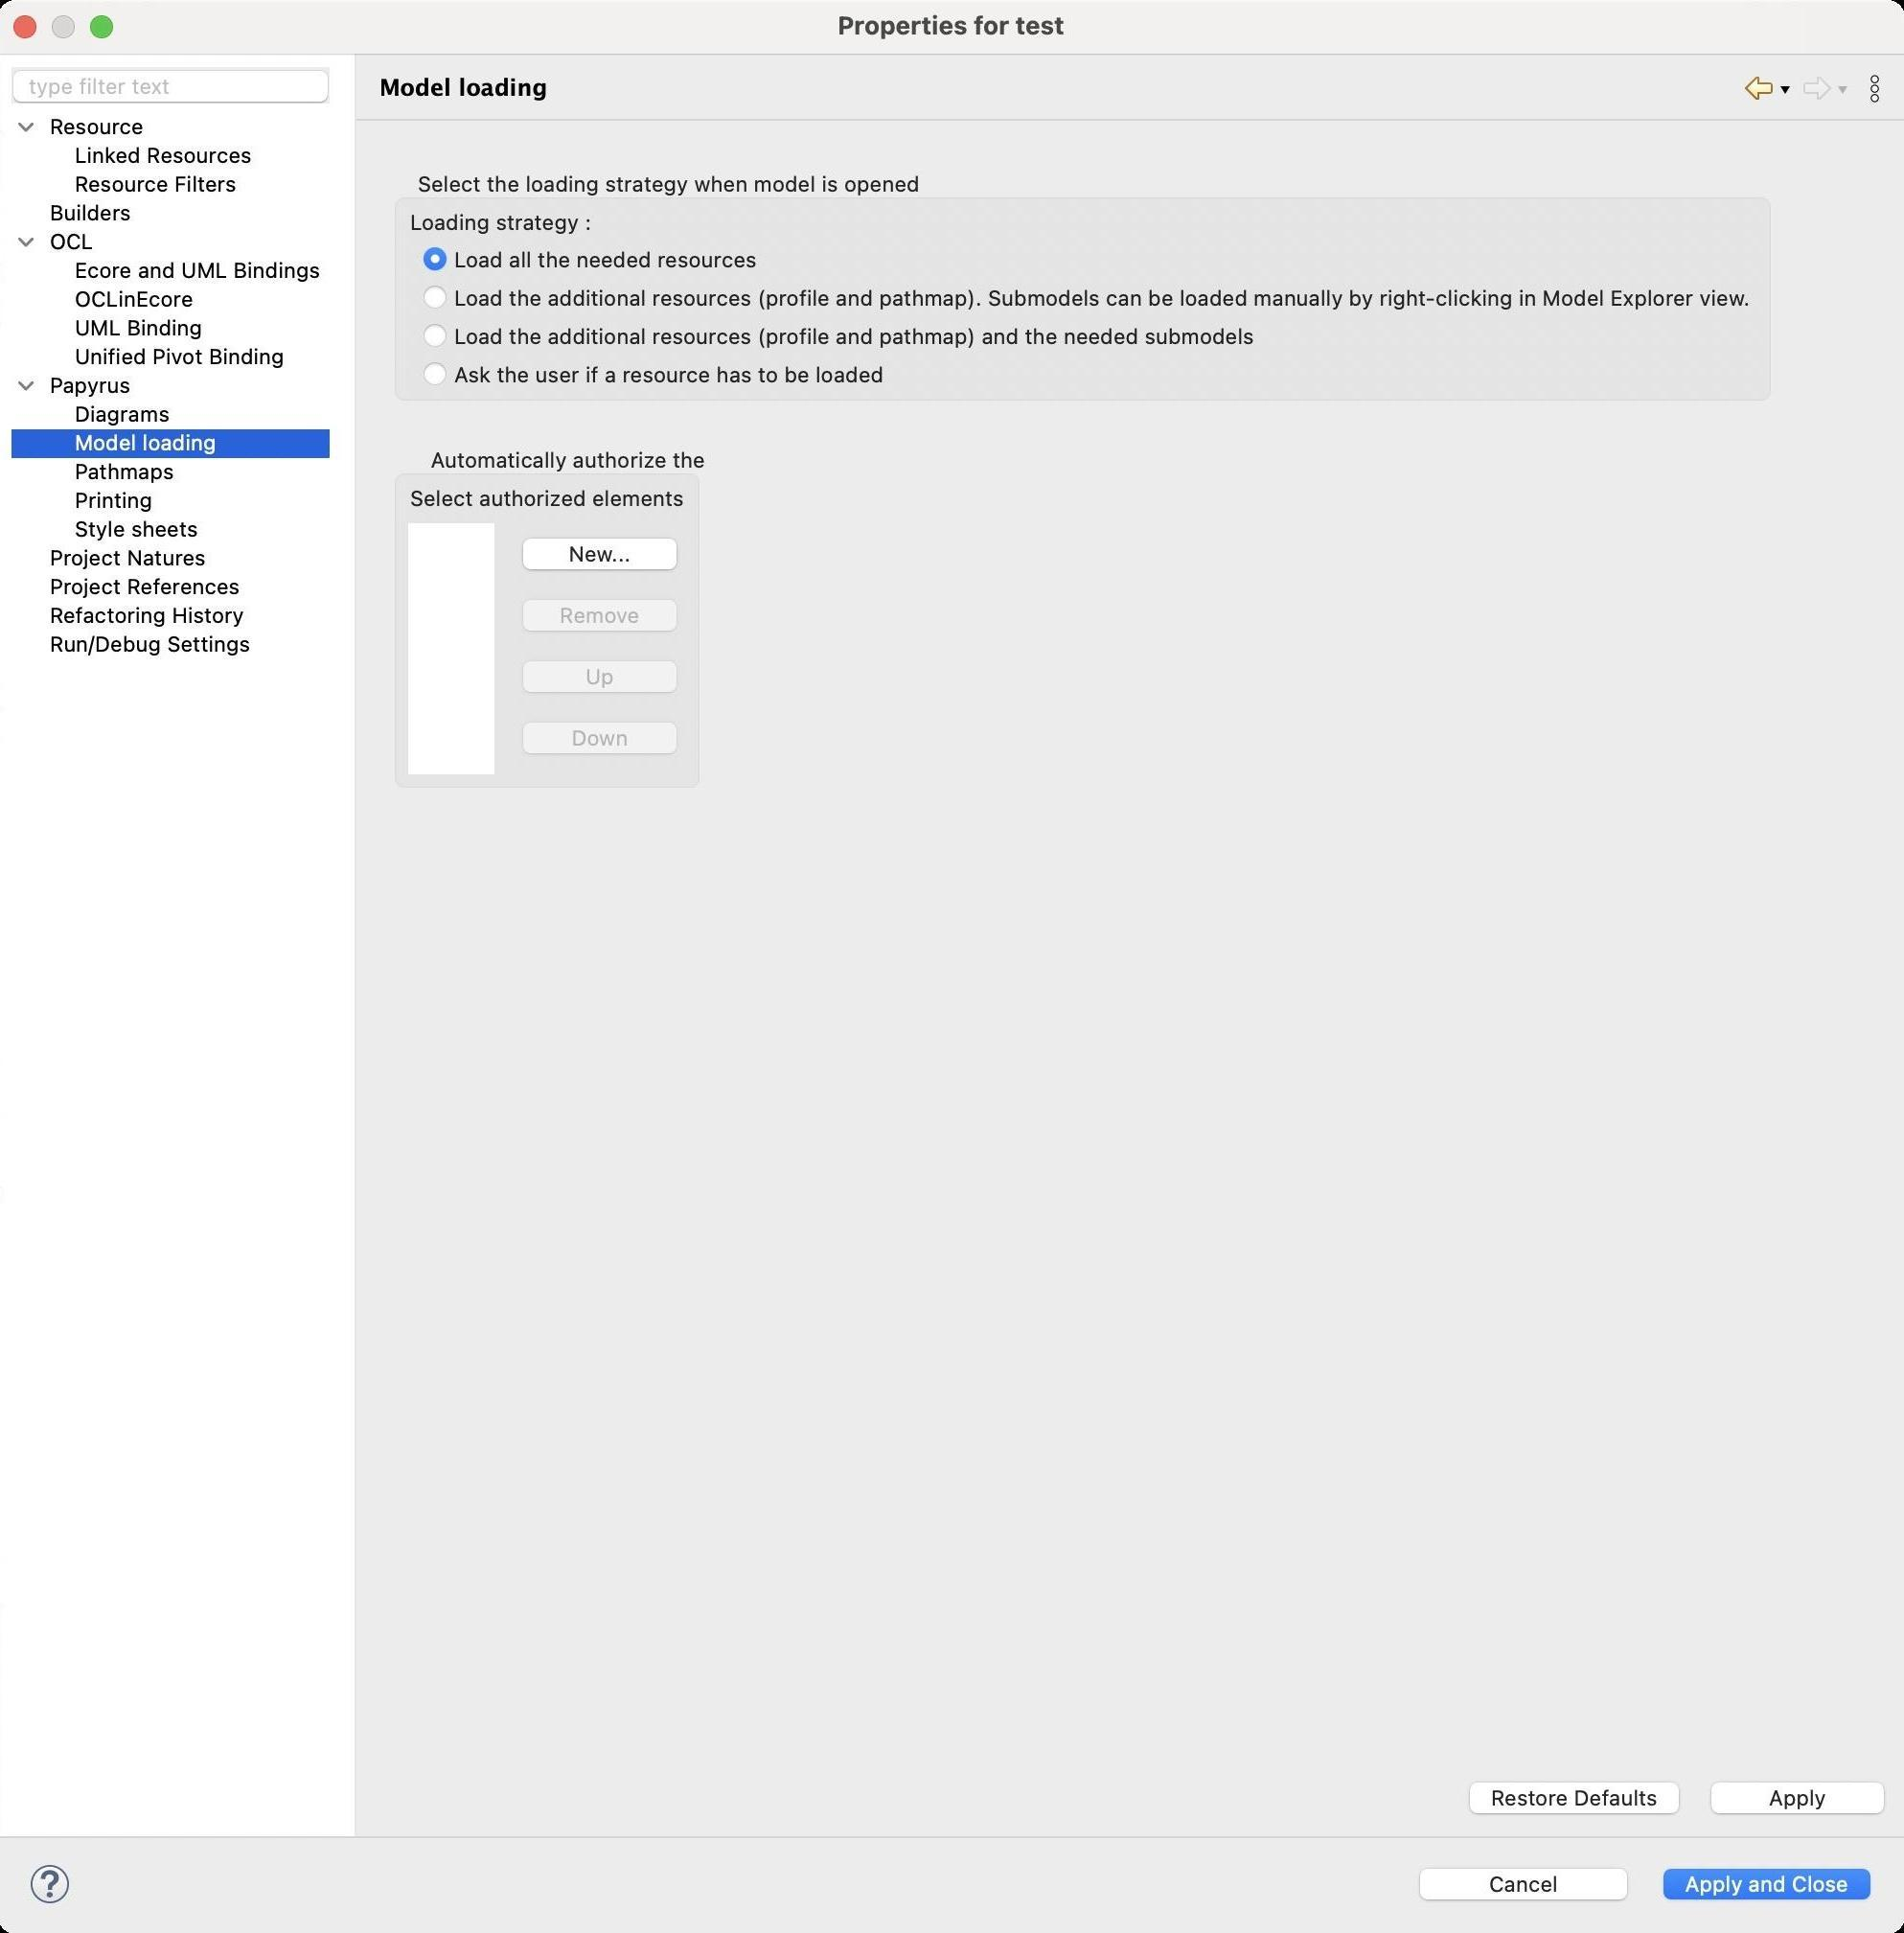
Accessibility tree:
{"name": "Properties_for_test", "role": "AXWindow", "description": null, "role_description": "standard window", "value": null, "position": "370.00;41.00", "size": "995;1009", "children": [{"name": "Apply_and_Close", "role": "AXButton", "description": null, "role_description": "button", "value": null, "position": "863.00;971.00", "size": "120;27", "children": []}, {"name": "Cancel", "role": "AXButton", "description": null, "role_description": "button", "value": null, "position": "736.00;971.00", "size": "120;27", "children": []}, {"name": null, "role": "AXToolbar", "description": null, "role_description": "toolbar", "value": null, "position": "12.00;969.00", "size": "30;30", "children": [{"name": "Help", "role": "AXCheckBox", "description": null, "role_description": "checkbox", "value": 0, "position": "12.00;969.00", "size": "30;30", "children": []}]}, {"name": null, "role": "AXScrollArea", "description": null, "role_description": "scroll area", "value": null, "position": "199.00;69.00", "size": "791;884", "children": [{"name": "Apply", "role": "AXButton", "description": null, "role_description": "button", "value": null, "position": "888.00;926.00", "size": "102;27", "children": []}, {"name": "Restore_Defaults", "role": "AXButton", "description": null, "role_description": "button", "value": null, "position": "762.00;926.00", "size": "121;27", "children": []}, {"name": null, "role": "AXGroup", "description": null, "role_description": "group", "value": null, "position": "204.00;233.00", "size": "165;182", "children": [{"name": "Down", "role": "AXButton", "description": null, "role_description": "button", "value": null, "position": "268.00;373.00", "size": "92;27", "children": []}, {"name": "Up", "role": "AXButton", "description": null, "role_description": "button", "value": null, "position": "268.00;341.00", "size": "92;27", "children": []}, {"name": "Remove", "role": "AXButton", "description": null, "role_description": "button", "value": null, "position": "268.00;309.00", "size": "92;27", "children": []}, {"name": "New...", "role": "AXButton", "description": null, "role_description": "button", "value": null, "position": "268.00;277.00", "size": "92;27", "children": []}, {"name": null, "role": "AXScrollArea", "description": null, "role_description": "scroll area", "value": null, "position": "213.00;272.00", "size": "47;133", "children": [{"name": null, "role": "AXTable", "description": null, "role_description": "table", "value": null, "position": "214.00;273.00", "size": "45;131", "children": [{"name": null, "role": "AXColumn", "description": null, "role_description": "column", "value": null, "position": "214.00;273.00", "size": "11;131", "children": []}]}]}, {"name": null, "role": "AXStaticText", "description": null, "role_description": "text", "value": "Select authorized elements", "position": "213.00;253.00", "size": "147;14", "children": []}, {"name": null, "role": "AXStaticText", "description": null, "role_description": "text", "value": "Automatically authorize the following resources", "position": "215.00;233.00", "size": "165;14", "children": []}]}, {"name": null, "role": "AXGroup", "description": null, "role_description": "group", "value": null, "position": "204.00;89.00", "size": "724;124", "children": [{"name": "Ask_the_user_if_a_resource_has_to_be_loaded", "role": "AXRadioButton", "description": null, "role_description": "radio button", "value": 0, "position": "221.00;188.00", "size": "246;15", "children": []}, {"name": "Load_the_additional_resources_(profile_and_pathmap)_and_the_needed_submodels", "role": "AXRadioButton", "description": null, "role_description": "radio button", "value": 0, "position": "221.00;168.00", "size": "439;15", "children": []}, {"name": "Load_the_additional_resources_(profile_and_pathmap)._Submodels_can_be_loaded_manually_by_right-clicking_in_Model_Explorer_view.", "role": "AXRadioButton", "description": null, "role_description": "radio button", "value": 0, "position": "221.00;148.00", "size": "698;15", "children": []}, {"name": "Load_all_the_needed_resources", "role": "AXRadioButton", "description": null, "role_description": "radio button", "value": 1, "position": "221.00;128.00", "size": "179;15", "children": []}, {"name": null, "role": "AXStaticText", "description": null, "role_description": "text", "value": "Loading strategy :", "position": "213.00;109.00", "size": "99;14", "children": []}, {"name": null, "role": "AXStaticText", "description": null, "role_description": "text", "value": "Select the loading strategy when model is opened", "position": "215.00;89.00", "size": "270;14", "children": []}]}]}, {"name": null, "role": "AXToolbar", "description": "", "role_description": "toolbar", "value": null, "position": "908.00;35.00", "size": "82;22", "children": [{"name": "Back_to_Diagrams", "role": "AXMenuButton", "description": null, "role_description": "menu button", "value": null, "position": "908.00;35.00", "size": "22;22", "children": []}, {"name": "Forward", "role": "AXMenuButton", "description": null, "role_description": "menu button", "value": null, "position": "938.00;35.00", "size": "22;22", "children": []}, {"name": "Additional_Dialog_Actions", "role": "AXButton", "description": null, "role_description": "button", "value": null, "position": "968.00;35.00", "size": "22;22", "children": []}]}, {"name": null, "role": "AXStaticText", "description": "", "role_description": "text", "value": "Model loading", "position": "196.00;35.00", "size": "705;21", "children": []}, {"name": null, "role": "AXSplitter", "description": null, "role_description": "splitter", "value": 180, "position": "180.00;28.00", "size": "5;930", "children": []}, {"name": null, "role": "AXScrollArea", "description": null, "role_description": "scroll area", "value": null, "position": "7.00;59.00", "size": "166;899", "children": [{"name": null, "role": "AXOutline", "description": null, "role_description": "outline", "value": null, "position": "7.00;59.00", "size": "166;899", "children": [{"name": null, "role": "AXRow", "description": null, "role_description": "outline row", "value": null, "position": "7.00;59.00", "size": "166;15", "children": [{"name": null, "role": "AXGroup", "description": null, "role_description": "group", "value": null, "position": "7.00;59.00", "size": "162;15", "children": [{"name": null, "role": "AXDisclosureTriangle", "description": null, "role_description": "disclosure triangle", "value": 1, "position": "9.00;59.00", "size": "12;14", "children": []}, {"name": null, "role": "AXStaticText", "description": null, "role_description": "text", "value": "Resource", "position": "25.00;59.00", "size": "143;14", "children": []}]}]}, {"name": null, "role": "AXRow", "description": null, "role_description": "outline row", "value": null, "position": "7.00;74.00", "size": "166;15", "children": [{"name": null, "role": "AXStaticText", "description": null, "role_description": "text", "value": "Linked Resources", "position": "38.00;74.00", "size": "130;14", "children": []}]}, {"name": null, "role": "AXRow", "description": null, "role_description": "outline row", "value": null, "position": "7.00;89.00", "size": "166;15", "children": [{"name": null, "role": "AXStaticText", "description": null, "role_description": "text", "value": "Resource Filters", "position": "38.00;89.00", "size": "130;14", "children": []}]}, {"name": null, "role": "AXRow", "description": null, "role_description": "outline row", "value": null, "position": "7.00;104.00", "size": "166;15", "children": [{"name": null, "role": "AXStaticText", "description": null, "role_description": "text", "value": "Builders", "position": "25.00;104.00", "size": "143;14", "children": []}]}, {"name": null, "role": "AXRow", "description": null, "role_description": "outline row", "value": null, "position": "7.00;119.00", "size": "166;15", "children": [{"name": null, "role": "AXGroup", "description": null, "role_description": "group", "value": null, "position": "7.00;119.00", "size": "162;15", "children": [{"name": null, "role": "AXDisclosureTriangle", "description": null, "role_description": "disclosure triangle", "value": 1, "position": "9.00;119.00", "size": "12;14", "children": []}, {"name": null, "role": "AXStaticText", "description": null, "role_description": "text", "value": "OCL", "position": "25.00;119.00", "size": "143;14", "children": []}]}]}, {"name": null, "role": "AXRow", "description": null, "role_description": "outline row", "value": null, "position": "7.00;134.00", "size": "166;15", "children": [{"name": null, "role": "AXStaticText", "description": null, "role_description": "text", "value": "Ecore and UML Bindings", "position": "38.00;134.00", "size": "130;14", "children": []}]}, {"name": null, "role": "AXRow", "description": null, "role_description": "outline row", "value": null, "position": "7.00;149.00", "size": "166;15", "children": [{"name": null, "role": "AXStaticText", "description": null, "role_description": "text", "value": "OCLinEcore", "position": "38.00;149.00", "size": "130;14", "children": []}]}, {"name": null, "role": "AXRow", "description": null, "role_description": "outline row", "value": null, "position": "7.00;164.00", "size": "166;15", "children": [{"name": null, "role": "AXStaticText", "description": null, "role_description": "text", "value": "UML Binding", "position": "38.00;164.00", "size": "130;14", "children": []}]}, {"name": null, "role": "AXRow", "description": null, "role_description": "outline row", "value": null, "position": "7.00;179.00", "size": "166;15", "children": [{"name": null, "role": "AXStaticText", "description": null, "role_description": "text", "value": "Unified Pivot Binding", "position": "38.00;179.00", "size": "130;14", "children": []}]}, {"name": null, "role": "AXRow", "description": null, "role_description": "outline row", "value": null, "position": "7.00;194.00", "size": "166;15", "children": [{"name": null, "role": "AXGroup", "description": null, "role_description": "group", "value": null, "position": "7.00;194.00", "size": "162;15", "children": [{"name": null, "role": "AXDisclosureTriangle", "description": null, "role_description": "disclosure triangle", "value": 1, "position": "9.00;194.00", "size": "12;14", "children": []}, {"name": null, "role": "AXStaticText", "description": null, "role_description": "text", "value": "Papyrus", "position": "25.00;194.00", "size": "143;14", "children": []}]}]}, {"name": null, "role": "AXRow", "description": null, "role_description": "outline row", "value": null, "position": "7.00;209.00", "size": "166;15", "children": [{"name": null, "role": "AXStaticText", "description": null, "role_description": "text", "value": "Diagrams", "position": "38.00;209.00", "size": "130;14", "children": []}]}, {"name": null, "role": "AXRow", "description": null, "role_description": "outline row", "value": null, "position": "7.00;224.00", "size": "166;15", "children": [{"name": null, "role": "AXStaticText", "description": null, "role_description": "text", "value": "Model loading", "position": "38.00;224.00", "size": "130;14", "children": []}]}, {"name": null, "role": "AXRow", "description": null, "role_description": "outline row", "value": null, "position": "7.00;239.00", "size": "166;15", "children": [{"name": null, "role": "AXStaticText", "description": null, "role_description": "text", "value": "Pathmaps", "position": "38.00;239.00", "size": "130;14", "children": []}]}, {"name": null, "role": "AXRow", "description": null, "role_description": "outline row", "value": null, "position": "7.00;254.00", "size": "166;15", "children": [{"name": null, "role": "AXStaticText", "description": null, "role_description": "text", "value": "Printing", "position": "38.00;254.00", "size": "130;14", "children": []}]}, {"name": null, "role": "AXRow", "description": null, "role_description": "outline row", "value": null, "position": "7.00;269.00", "size": "166;15", "children": [{"name": null, "role": "AXStaticText", "description": null, "role_description": "text", "value": "Style sheets", "position": "38.00;269.00", "size": "130;14", "children": []}]}, {"name": null, "role": "AXRow", "description": null, "role_description": "outline row", "value": null, "position": "7.00;284.00", "size": "166;15", "children": [{"name": null, "role": "AXStaticText", "description": null, "role_description": "text", "value": "Project Natures", "position": "25.00;284.00", "size": "143;14", "children": []}]}, {"name": null, "role": "AXRow", "description": null, "role_description": "outline row", "value": null, "position": "7.00;299.00", "size": "166;15", "children": [{"name": null, "role": "AXStaticText", "description": null, "role_description": "text", "value": "Project References", "position": "25.00;299.00", "size": "143;14", "children": []}]}, {"name": null, "role": "AXRow", "description": null, "role_description": "outline row", "value": null, "position": "7.00;314.00", "size": "166;15", "children": [{"name": null, "role": "AXStaticText", "description": null, "role_description": "text", "value": "Refactoring History", "position": "25.00;314.00", "size": "143;14", "children": []}]}, {"name": null, "role": "AXRow", "description": null, "role_description": "outline row", "value": null, "position": "7.00;329.00", "size": "166;15", "children": [{"name": null, "role": "AXStaticText", "description": null, "role_description": "text", "value": "Run/Debug Settings", "position": "25.00;329.00", "size": "143;14", "children": []}]}, {"name": null, "role": "AXColumn", "description": null, "role_description": "column", "value": null, "position": "7.00;59.00", "size": "162;899", "children": []}]}]}, {"name": "type_filter_text", "role": "AXTextField", "description": null, "role_description": "search text field", "value": "", "position": "7.00;35.00", "size": "166;19", "children": []}, {"name": null, "role": "AXButton", "description": null, "role_description": "close button", "value": null, "position": "7.00;6.00", "size": "14;16", "children": []}, {"name": null, "role": "AXButton", "description": null, "role_description": "zoom button", "value": null, "position": "47.00;6.00", "size": "14;16", "children": [{"name": null, "role": "AXGroup", "description": null, "role_description": "group", "value": null, "position": "47.00;6.00", "size": "14;16", "children": [{"name": null, "role": "AXGroup", "description": null, "role_description": "group", "value": null, "position": "47.00;6.00", "size": "14;16", "children": []}]}]}, {"name": null, "role": "AXButton", "description": null, "role_description": "minimize button", "value": null, "position": "27.00;6.00", "size": "14;16", "children": []}, {"name": null, "role": "AXStaticText", "description": null, "role_description": "text", "value": "Properties for test", "position": "436.00;5.00", "size": "123;16", "children": []}]}